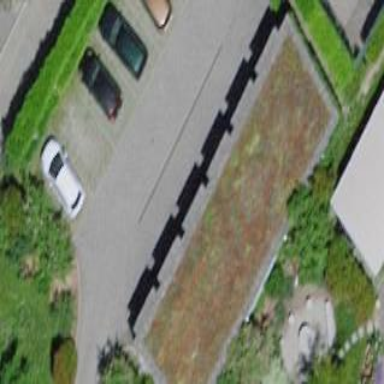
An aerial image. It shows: Parking area with garage boxes.